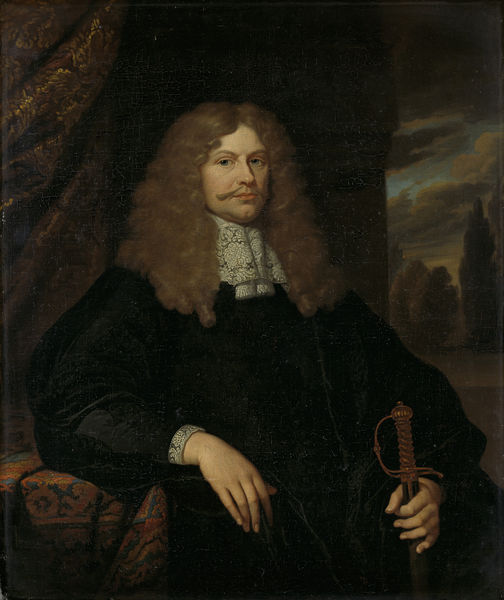
Titel: Cornelis Backer (1633-81). Raad, schepen en kolonel der burgerij te Amsterdam
Künstler: Caspar Netscher
Standort: Amsterdam
Institution: Rijksmuseum
Schlagwörter: mann, haare, sessel, chair, church, curtain, curtains, hands, könig, oil, red, robes, sword, velvet, white, window, arm, black, collar, formal, gold, gray, grey, hair, lace, nose, painting, portrait, robe, sitting, table, blanket, pattern, brown, schwert, hand, clouds, man, sky, tree, landscape, trees, drapes, eyes, male, prince, night, view, chin, coat, fabric, mouth, silk, buttons, beard, french, cravat, curls, lean, storm, drape, human, royal, clothes, neck, pose, renaissance, shiny, eye, fingers, lips, long, sunset, canvas, dutch, cheek, rich, forehead, staff, ruffles, mustache, moustache, wig, weapon, wealthy, saber, brows, sabre, nails, regal, mustach, dutvh, brocade, hilt, black robe, sitted, zypresse, ands, erman, taurpaulin, hitlers vater